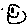
Label: smiley face